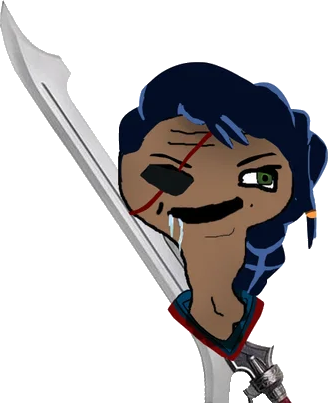
Label: 5_Brainlet